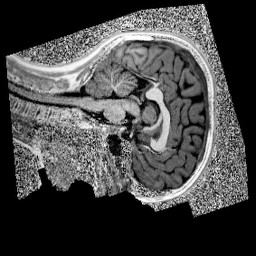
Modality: UNIT1
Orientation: sagittal
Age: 11
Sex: male
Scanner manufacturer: siemens
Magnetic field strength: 3 T
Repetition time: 4 s
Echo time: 0.00299 s